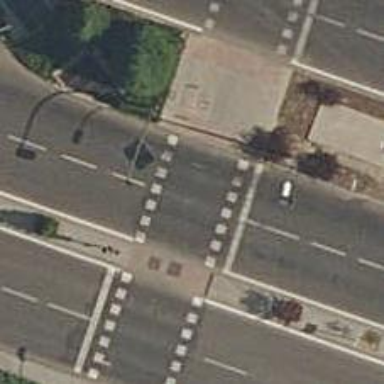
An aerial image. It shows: Road crossing with traffic signals.